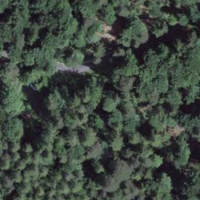
EUNIS habitat code: 44
Species observed at this site:
Chelidonium majus